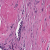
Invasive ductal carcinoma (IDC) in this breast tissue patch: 1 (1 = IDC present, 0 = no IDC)